Question: I need to design something as show below.
So far I have managed to do as <URL> but I am not able to add different color on each side of navigation bar and Image Bar as show in example. I am not sure how to do it.
Help in this regard is appreciated.

Sample code
'''
<div id="BannerBar"></div>
<div id="navBar"></div>
<div id="TopImageBar"></div>
<div id="imageBar"></div>
<div id="contentWrapper">
<div id="logowrapper">LOGO</div>
<div id="NavigationWrapper">Home | About Us | News | Something</div>
<div id="TopImageWrapper">IMAGE HERE </div>
</div>
<div id="footerBar"></div>
'''
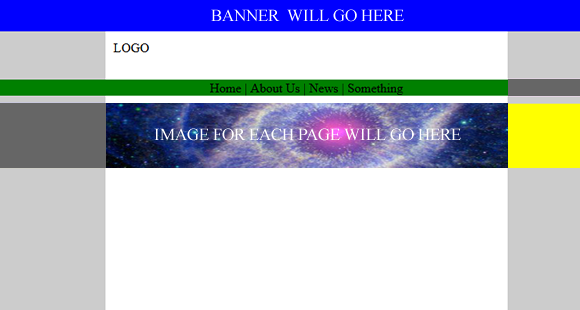
Answer: Here's modified jsfiddle for you , on both sides '#navbar' has 2 div '#leftNav' and '#rightNav' with black and red background-color
<URL>
second way is to use :before an :after which I do not recommend because IE8 has problem with :before pseudo-element
I was thinking about IE7, not IE8 where it work just need to declare '<!DOCTYPE>'.